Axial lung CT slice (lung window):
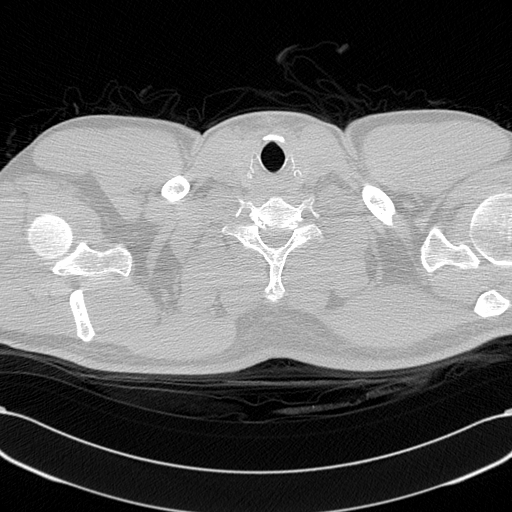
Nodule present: no